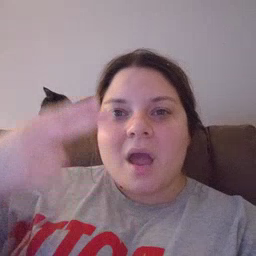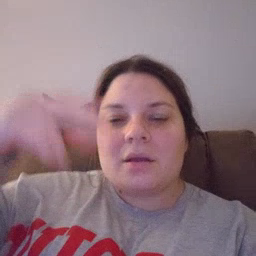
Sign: high